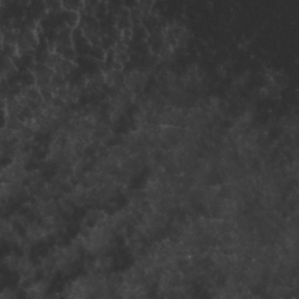
Label: non_frost